Question: I am attempting to insert an int value in a table (RamResults) on a database, the db structure is as follows:
Table Columns:
ID (Primary Key)
Results (int type)
In C# I attempt to insert a value into the Results column:
'''
// Retrieve the connection string from the settings file.
string conString = Properties.Settings.Default.MyDBConnectionString;
// Open the connection using the connection string.
using (SqlCeConnection con = new SqlCeConnection(conString))
{
con.Open();
// Insert into the SqlCe table. ExecuteNonQuery is best for inserts.
int num = 5;
using (SqlCeCommand com = new SqlCeCommand(
"INSERT INTO RamResults VALUES(@num)", con))
{
com.Parameters.AddWithValue("@num", num);
com.ExecuteNonQuery();
}
}
'''
But I get the following error:
> The number of columns in the query and the table must match. [ Number
of columns in query = 1, Number of columns in table = 2 ]
I was under the impression that the primary key (ID) did not need any data inserted into it, as it would automatically assign an ID number in that column?
Assuming that I need to autoincrement the PK, I can't see how to do this when editing the table schema in VS 2010:

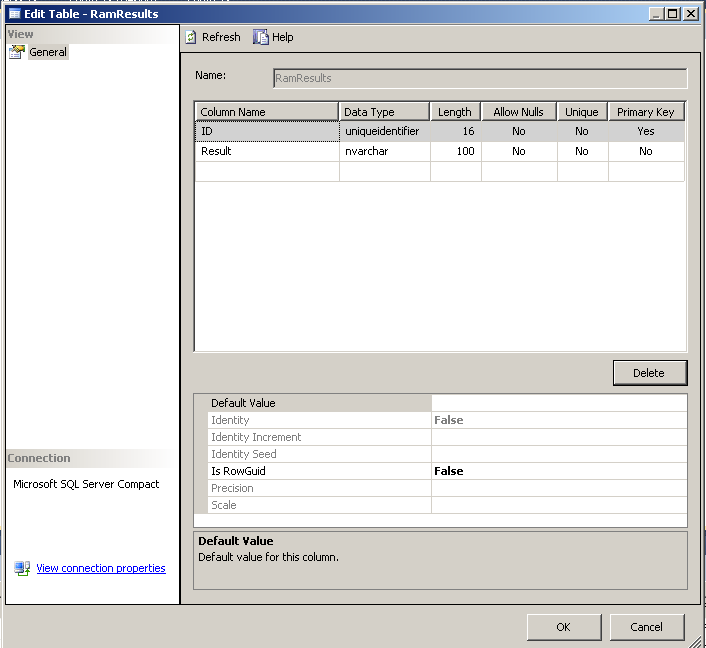
Answer: In your case autoincrementing value and you should specify its value explicitly
'''
INSERT INTO RamResults(Id, Results) VALUES(@Id, @num)
'''
and you, of course, should provide the @id parameter's value manually
Should place the 'DEFAULT' to the Id column, in your case - or 'NEWID()' or 'NEWSEQUENTIALID()'
In this case your query should look like this:
'''
INSERT INTO RamResults(Id, Results) VALUES(DEFAULT, @num)
'''
without 'DEFAULT' constraint:
'''
INSERT INTO RamResults(Id, Results) VALUES(NEWID(), @num)
'''